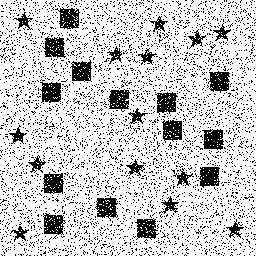
Squares: 14
Triangles: 0
Stars: 14
Total shapes: 28